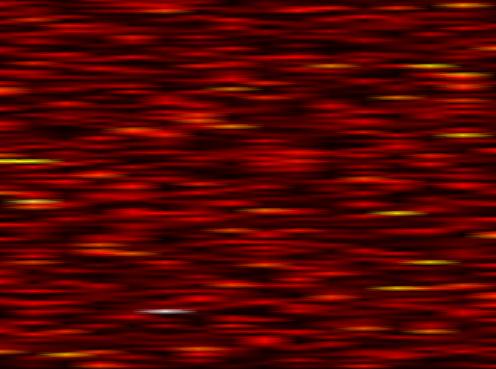
Label: WOLA